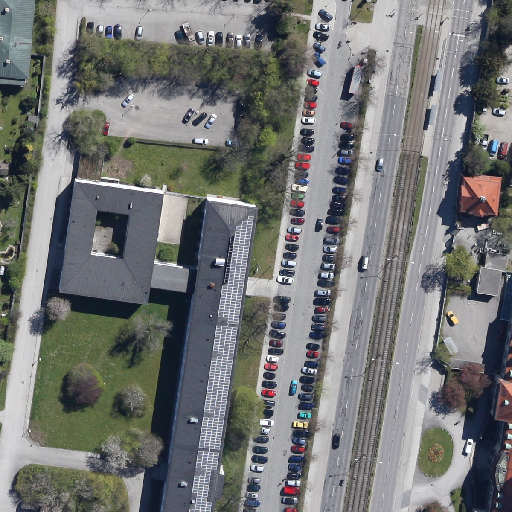
Referring expression: paved road